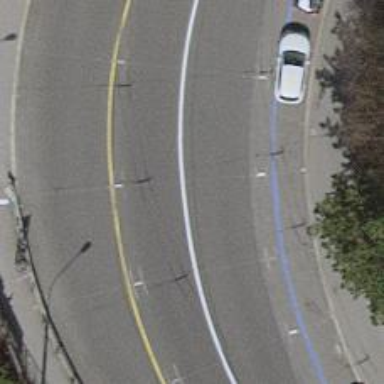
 there is bus lane and shared bus and cycle lane."